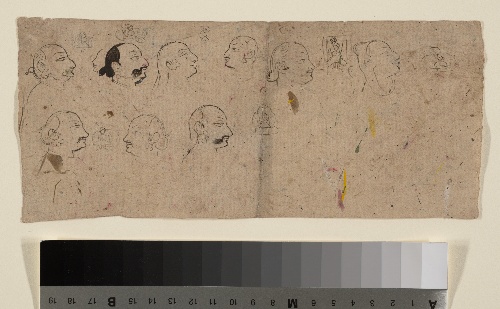
Date: ca. 1830
Object type: Painting
Classification: Paintings
Medium: Ink on paper
Culture: India (Rajasthan, Kotah)
Dimensions: Image (sight): 9 1/8 x 3 7/8 in. (23.2 x 9.8 cm)
Framed: 20 x 16 in. (50.8 x 40.6 cm)
Department: Asian Art
Credit line: Gift of Subhash Kapoor, in memory of his parents, Smt Shashi Kanta and Shree Parshotam Ram Kapoor, 2008
Accession year: 2008
Repository: Metropolitan Museum of Art, New York, NY
Tags: Heads|Men